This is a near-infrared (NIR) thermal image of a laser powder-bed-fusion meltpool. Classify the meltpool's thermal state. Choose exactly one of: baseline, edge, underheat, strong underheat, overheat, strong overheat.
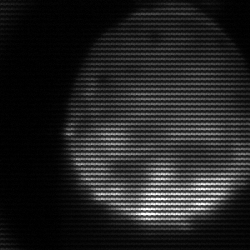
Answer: edge